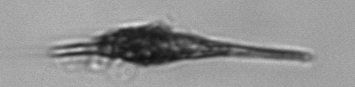
Label: Tripos_lineatus